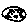
Label: moon